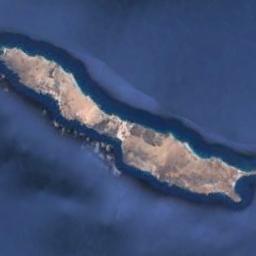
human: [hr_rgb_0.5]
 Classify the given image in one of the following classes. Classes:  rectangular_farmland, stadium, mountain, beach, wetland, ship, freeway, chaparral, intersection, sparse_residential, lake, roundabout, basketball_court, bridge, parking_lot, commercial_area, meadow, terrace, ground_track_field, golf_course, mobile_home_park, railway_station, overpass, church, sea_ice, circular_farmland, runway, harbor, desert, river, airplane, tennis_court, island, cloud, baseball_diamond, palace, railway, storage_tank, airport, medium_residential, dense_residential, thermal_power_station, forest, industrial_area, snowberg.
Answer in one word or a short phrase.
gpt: island